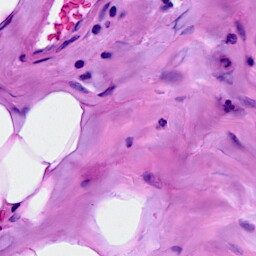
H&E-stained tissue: Breast